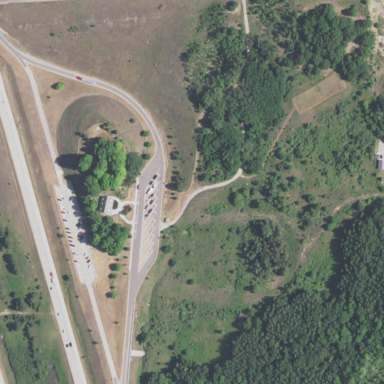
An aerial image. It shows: Rest area on the road.